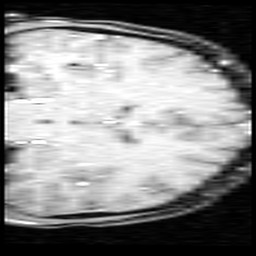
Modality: inplaneT1
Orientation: coronal
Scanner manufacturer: ge
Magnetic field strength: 3 T
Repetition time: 0.2 s
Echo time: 0.0036 s